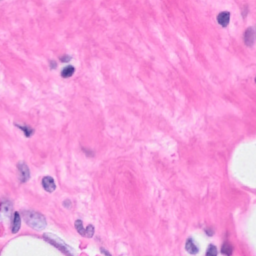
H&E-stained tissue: Breast